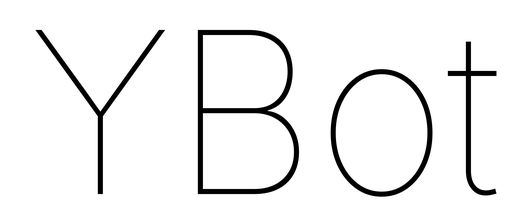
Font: Inter_Thin